Question: I'm trying to set on insert, or update, an attribute of a point layer with an attribute derived from a polygon layer (12-digit watershed identifier) in the same database. So this is using SpatiaLite (a spatial extension of SQLite), but that's a detail and this should simply be a SQL problem.
So, I created two triggers below. The 'UPDATED_ON' portion where it sets the timestamp of the action works great. But the spatial parts always assign the same value regardless of where the point occurs as illustrated in the attached example. It seems to be performing the same test for all the rows, with input from one row, but applying to the wrong row. So, something in the SQL of the trigger must be grabbing the wrong point to perform the operation with. Is it the 'new.rowid' part?
'''
CREATE TRIGGER INSERT_UDT_HUC12 AFTER INSERT ON mypoints
BEGIN
UPDATE mypoints SET UPDATED_ON = DATETIME('NOW') WHERE rowid = new.rowid;
UPDATE mypoints SET WBD_HUC12 =
(SELECT HUC_12 FROM cumberland_huc12, mypoints
WHERE st_intersects(mypoints.Geometry, cumberland_huc12.Geometry))
WHERE mypoints.rowid = new.rowid;
END;
CREATE TRIGGER UPDATE_UDT_HUC12 AFTER UPDATE ON mypoints
BEGIN
UPDATE mypoints SET UPDATED_ON = DATETIME('NOW') WHERE rowid = new.rowid;
UPDATE mypoints SET WBD_HUC12 =
(SELECT HUC_12 FROM cumberland_huc12, mypoints
WHERE st_intersects(mypoints.Geometry, cumberland_huc12.Geometry))
WHERE mypoints.rowid = new.rowid;
END
'''

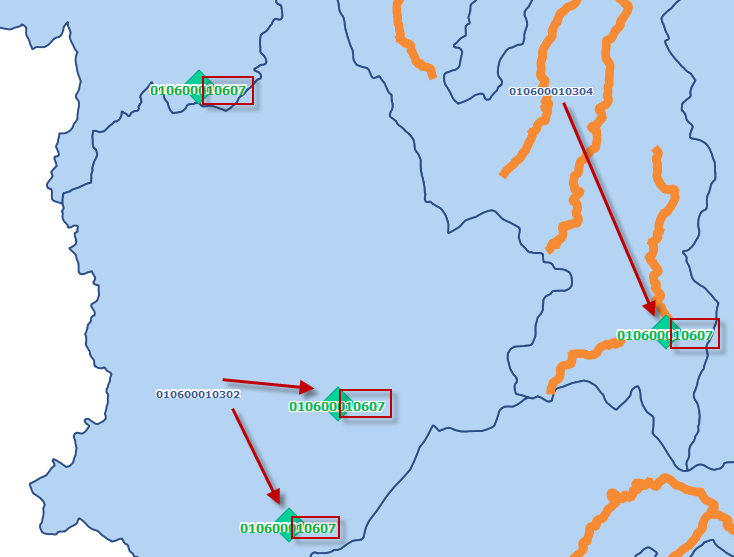
Answer: The subquery that returns the new watershed identifier is as follows:
'''
SELECT HUC_12 FROM cumberland_huc12, mypoints
WHERE st_intersects(mypoints.Geometry, cumberland_huc12.Geometry)
'''
Note that this returns watersheds that intersect point in 'mypoints'.
Therefore, your trigger will receive the one that happens to be the first in this query.
You have to use the filter 'WHERE mypoints.rowid = new.rowid' also in the subquery.